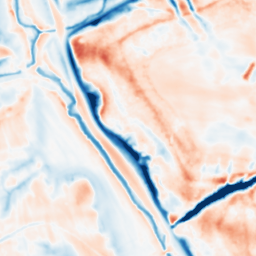
Category: multiscale
Decomposition family: dog_multiscale
Decomposition parameters: sigma_ratio: 2
n_scales: 3
base_sigma: 1
Upsampling method: regularized
Upsampling parameters: scale: 2
lambda_reg: 0.01
Upsampling scale: 2